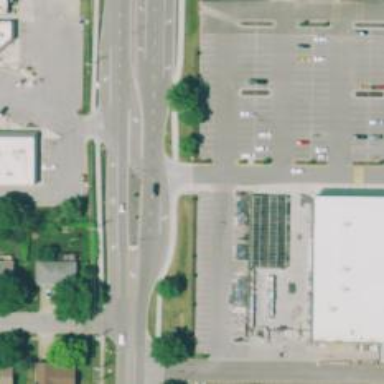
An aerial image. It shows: Marked crossing on footway.